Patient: sex M, age 45
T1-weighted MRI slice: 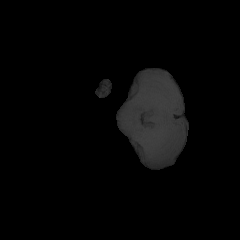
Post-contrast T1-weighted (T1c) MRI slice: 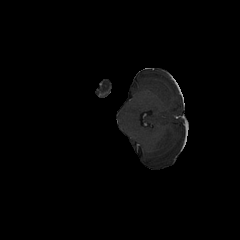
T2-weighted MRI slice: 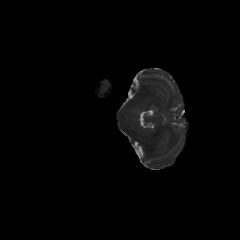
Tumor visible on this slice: no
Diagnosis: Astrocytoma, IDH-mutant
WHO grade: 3